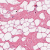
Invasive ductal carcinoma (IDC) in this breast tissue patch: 0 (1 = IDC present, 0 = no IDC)